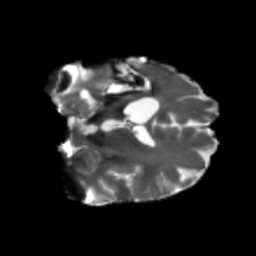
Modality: T2w
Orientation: coronal
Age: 42
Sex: male
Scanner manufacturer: siemens
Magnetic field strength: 3 T
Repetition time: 5.47 s
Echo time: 0.0854 s